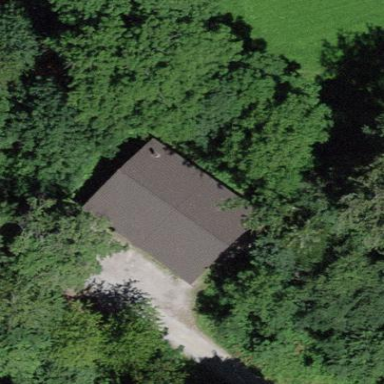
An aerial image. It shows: Cabin is depicted in the image.